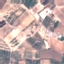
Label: PermanentCrop